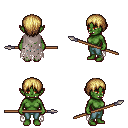
a pixel art fantasy rpg character, female body template, orc, green skin, gray tattered cape, teal pants, blonde plain hairstyle, spear, four views (front, back, left, right), 2x2 character sprite sheet, small pixel art, hard edges, no anti-aliasing